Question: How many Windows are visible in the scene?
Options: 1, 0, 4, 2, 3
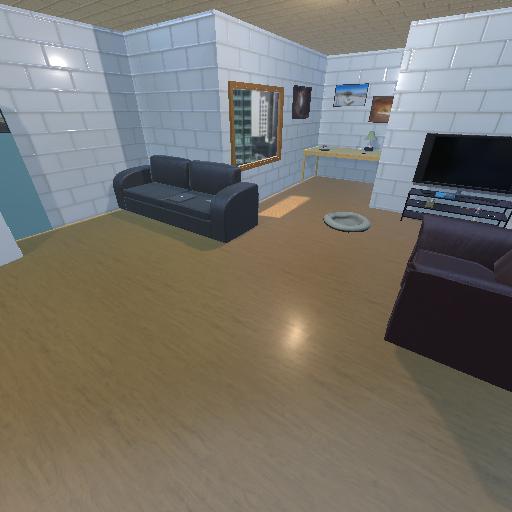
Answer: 1